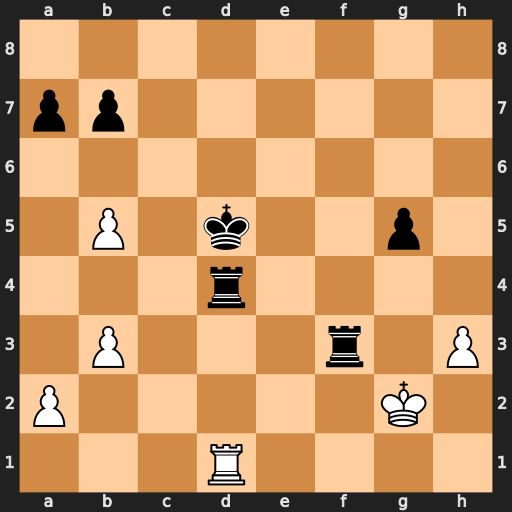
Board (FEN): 8/pp6/8/1P1k2p1/3r4/1P3r1P/P5K1/3R4
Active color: w
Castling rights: -
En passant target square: -
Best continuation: Rxd4+ Kxd4 Kxf3